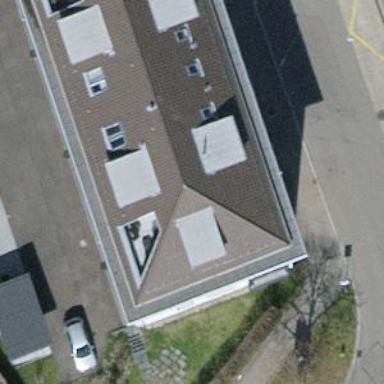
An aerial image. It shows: Hipped roof tile building with apartments.